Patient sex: F
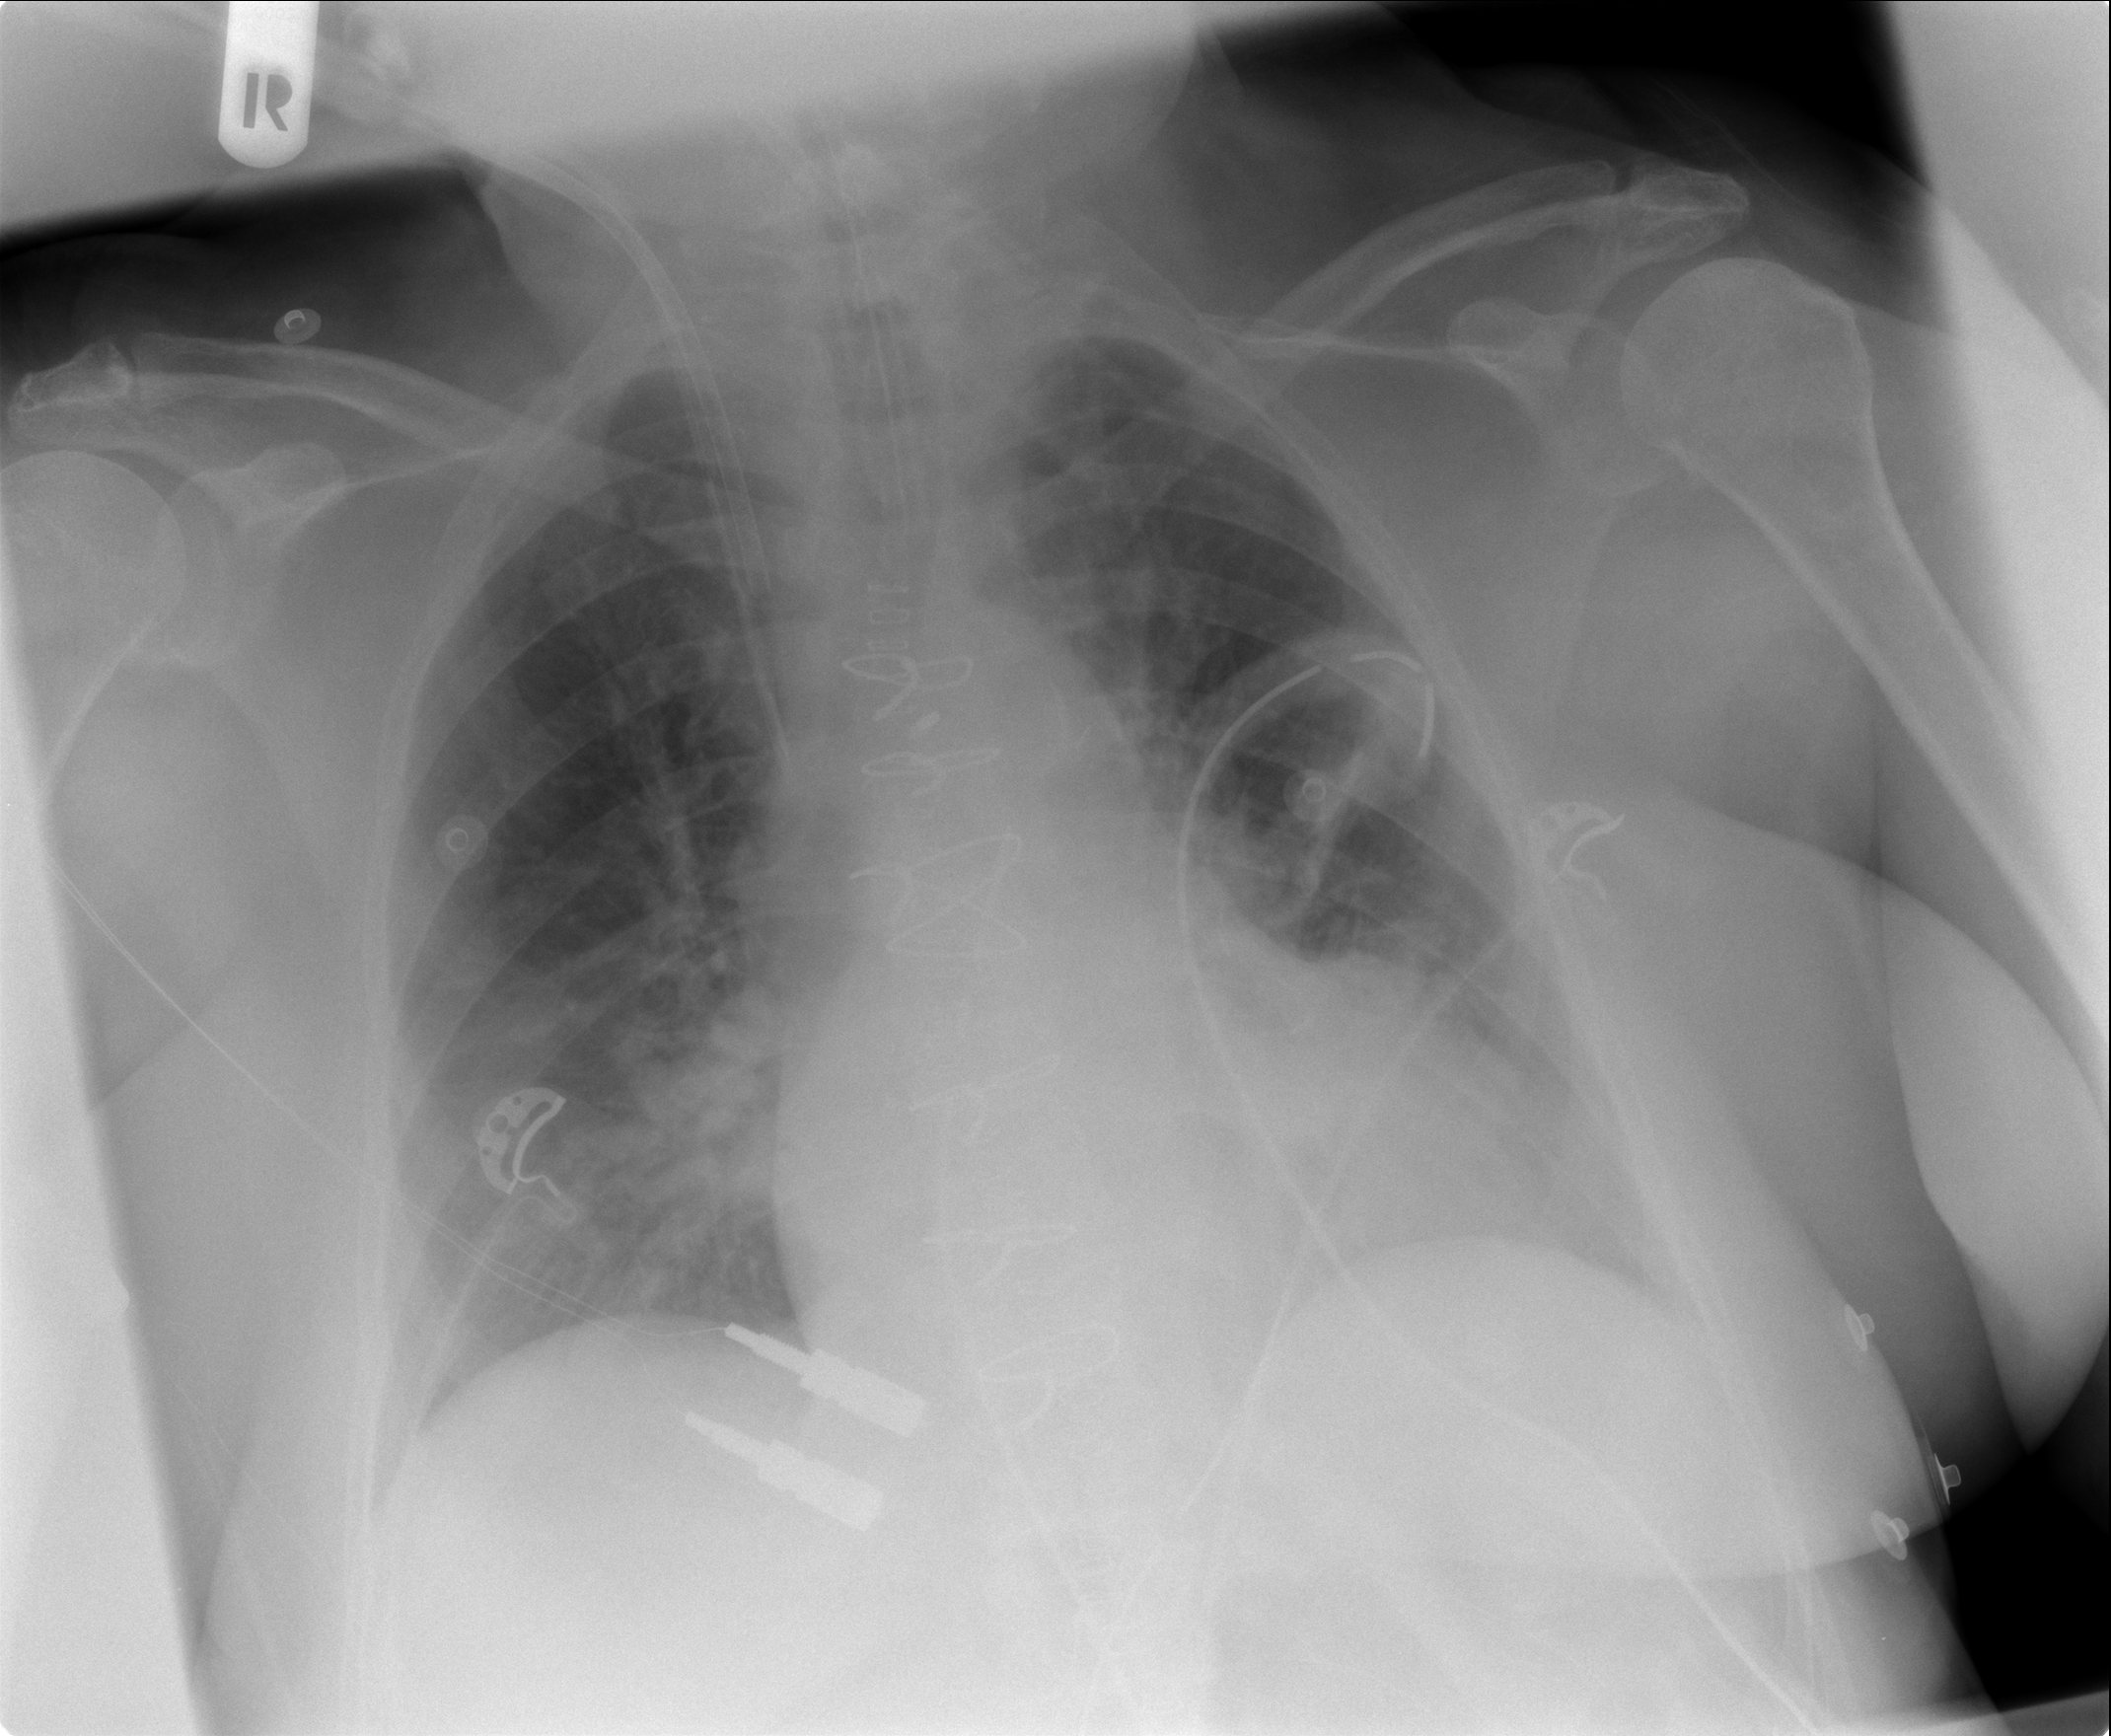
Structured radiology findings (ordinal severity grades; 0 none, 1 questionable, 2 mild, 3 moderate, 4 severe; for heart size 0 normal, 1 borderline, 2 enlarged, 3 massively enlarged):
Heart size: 1
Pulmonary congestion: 1
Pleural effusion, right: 0
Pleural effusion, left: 2
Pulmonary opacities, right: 0
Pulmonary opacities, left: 0
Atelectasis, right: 0
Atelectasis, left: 2